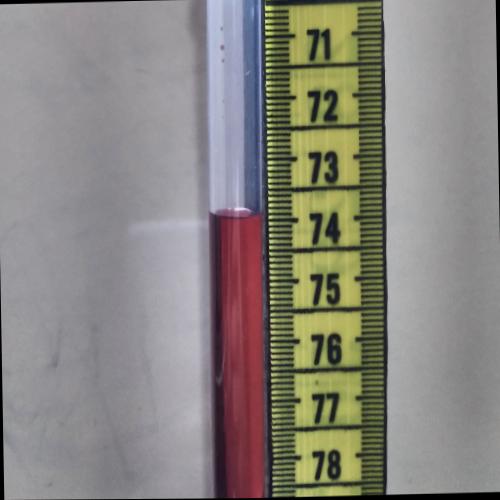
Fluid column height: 73.9 cm